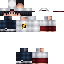
A male human skin with medium skin, wearing brown long hair dressed in a blue tshirt and red pants, featuring a closed mouth.